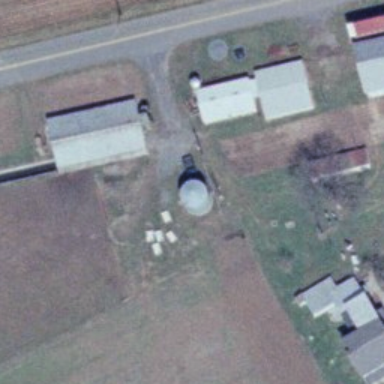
A small storage tank is in the lawn .